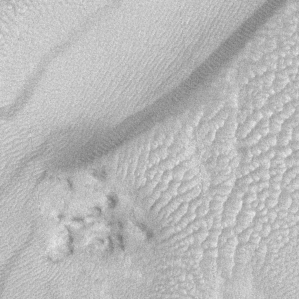
Label: frost